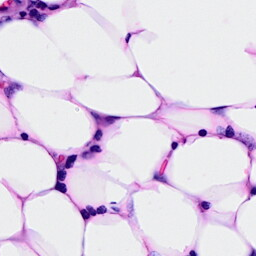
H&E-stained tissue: Breast